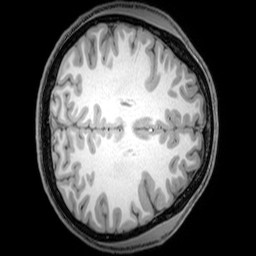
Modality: T1w
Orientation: axial
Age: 20
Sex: male
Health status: healthy
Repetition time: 0.081 s
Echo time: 0.037 s